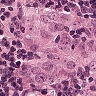
Metastatic tissue present: yes